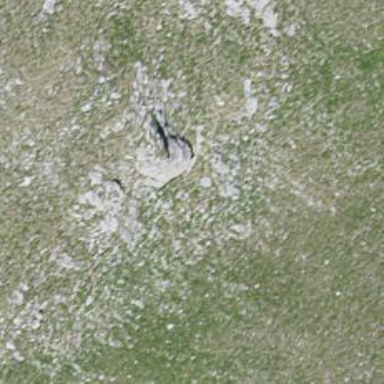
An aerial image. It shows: Cliff in nature.